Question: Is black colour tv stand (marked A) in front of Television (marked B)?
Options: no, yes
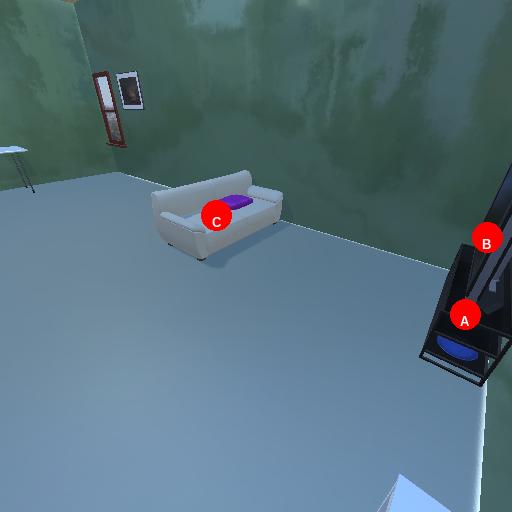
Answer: no